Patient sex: M
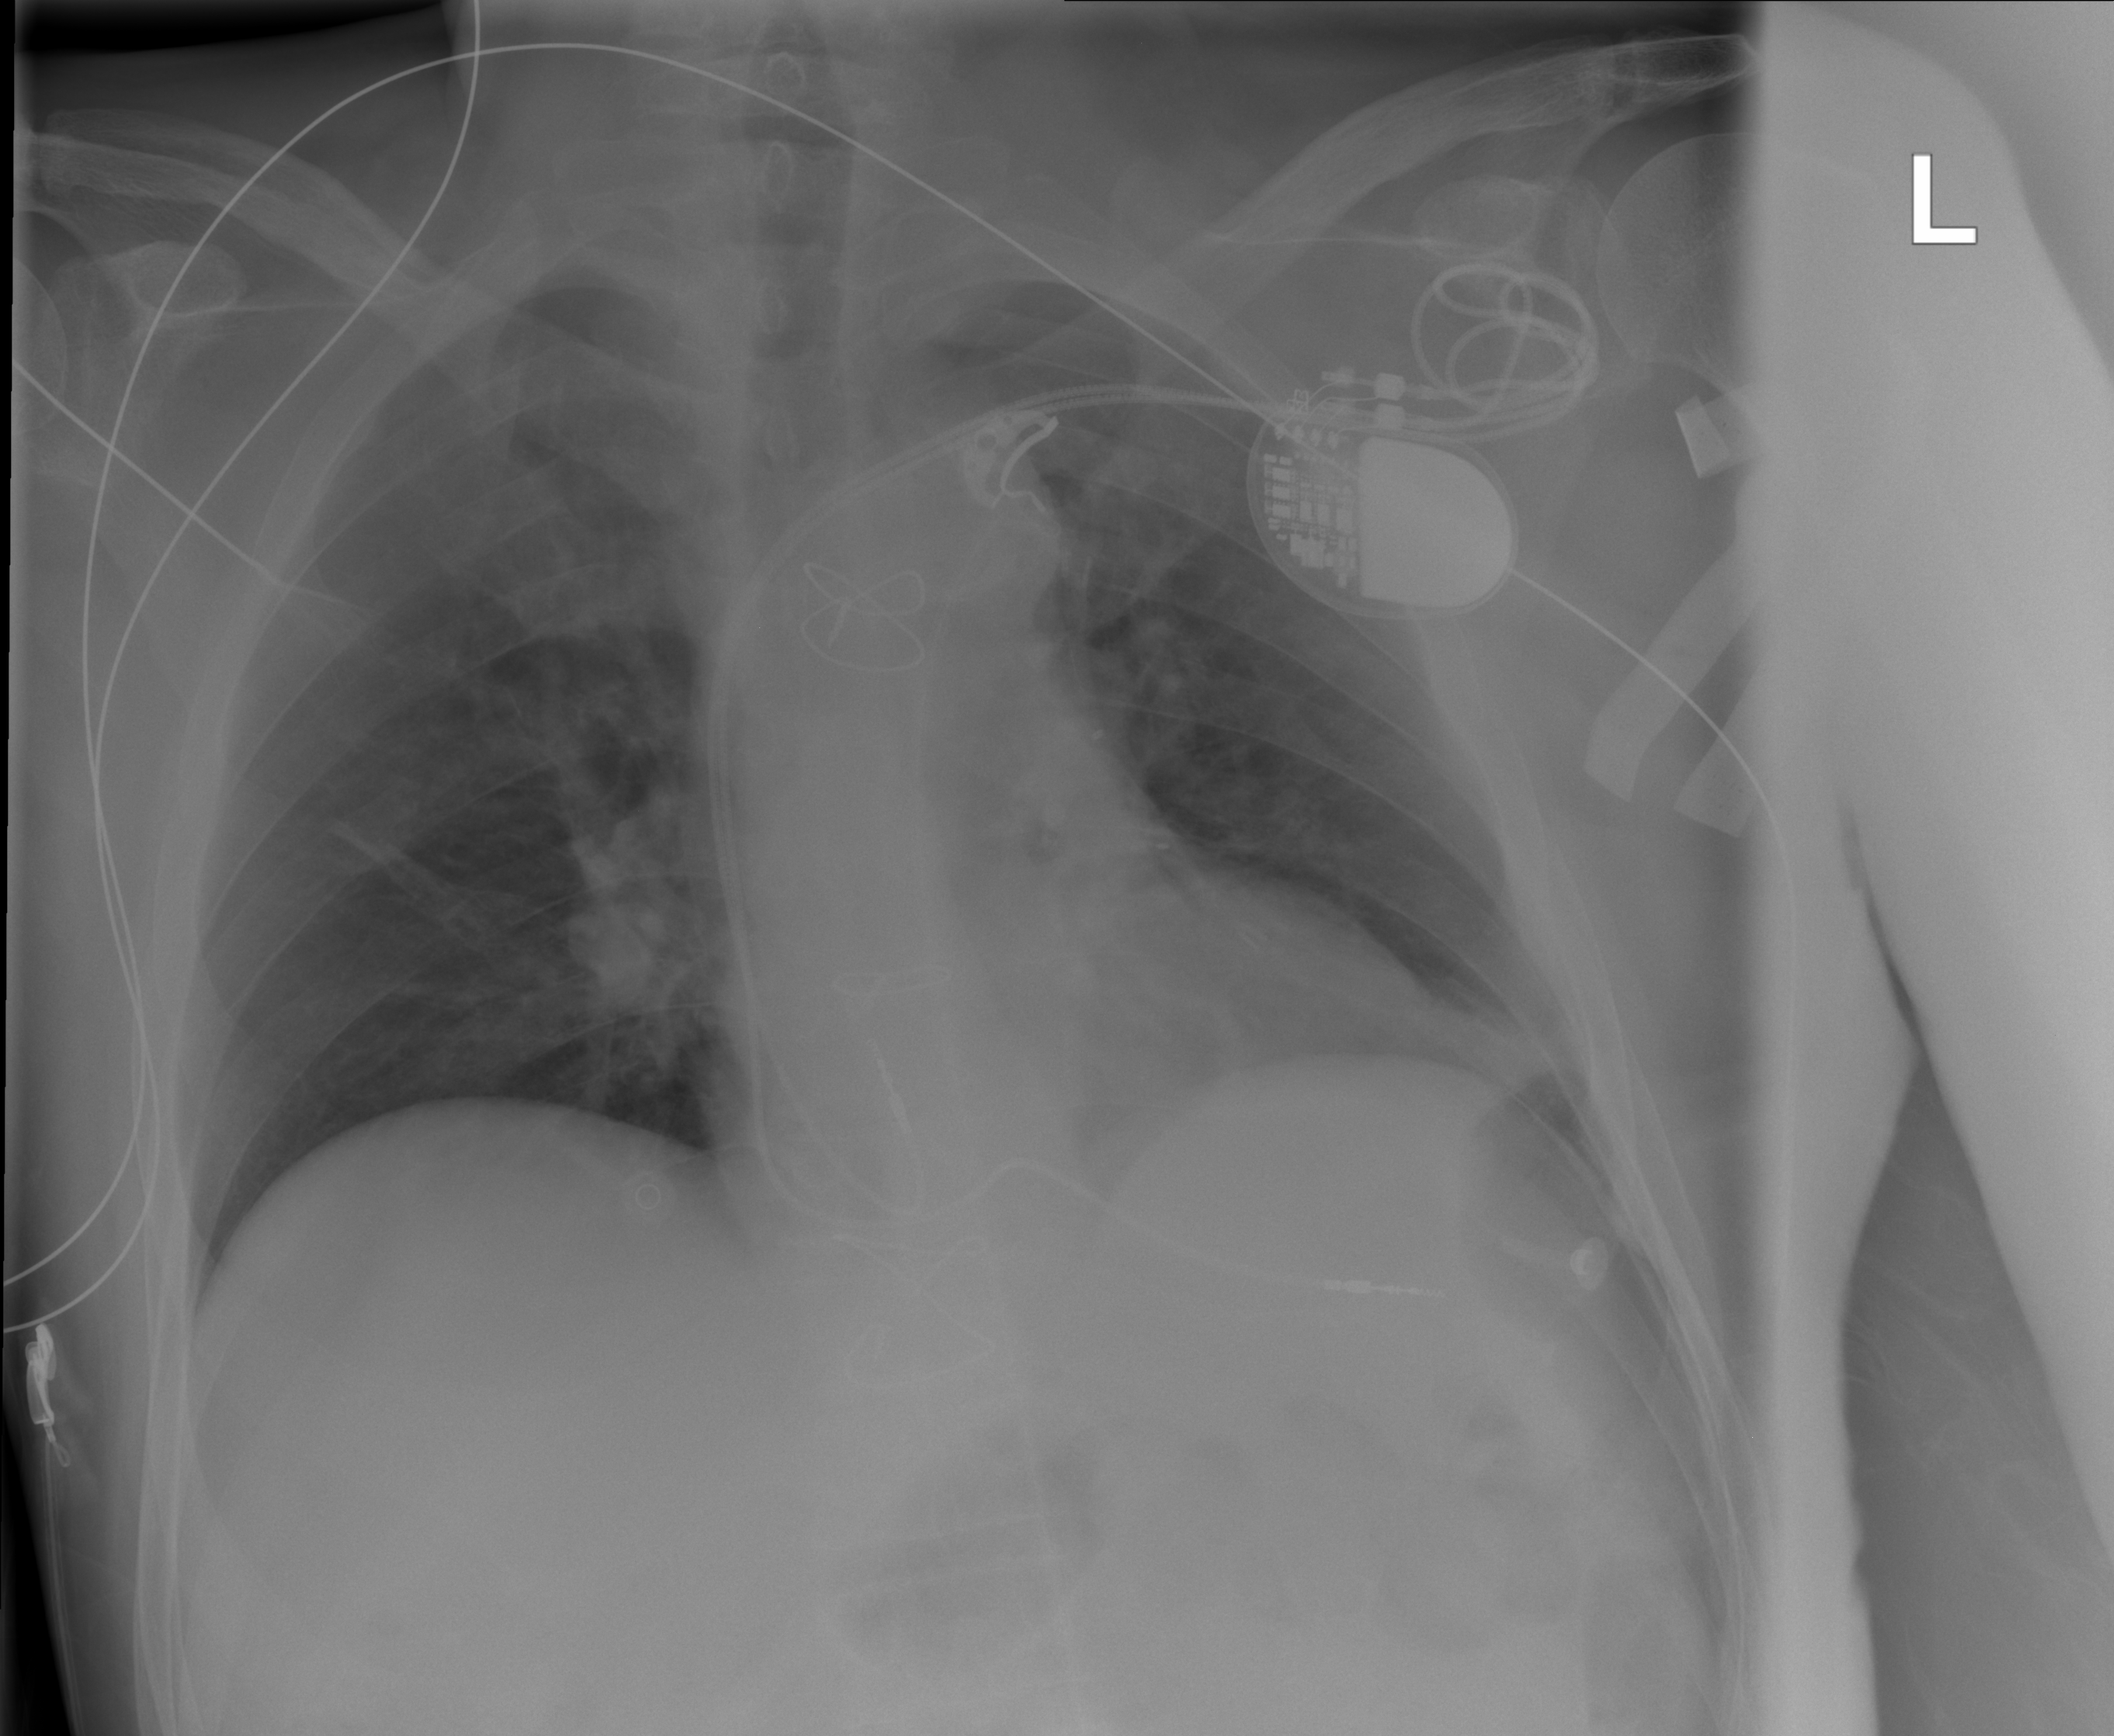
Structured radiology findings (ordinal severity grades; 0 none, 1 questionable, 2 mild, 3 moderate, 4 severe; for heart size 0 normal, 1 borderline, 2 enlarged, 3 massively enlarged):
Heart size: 0
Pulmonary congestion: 2
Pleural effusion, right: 0
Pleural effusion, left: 0
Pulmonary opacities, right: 0
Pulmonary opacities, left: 0
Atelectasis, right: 0
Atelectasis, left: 2